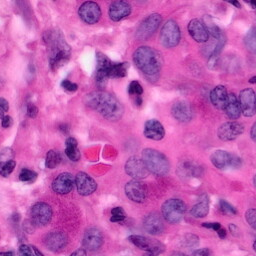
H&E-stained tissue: Pancreatic